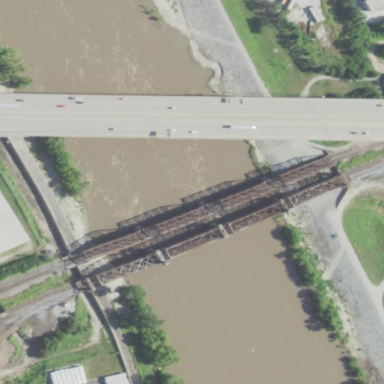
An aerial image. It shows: Man-made bridge.